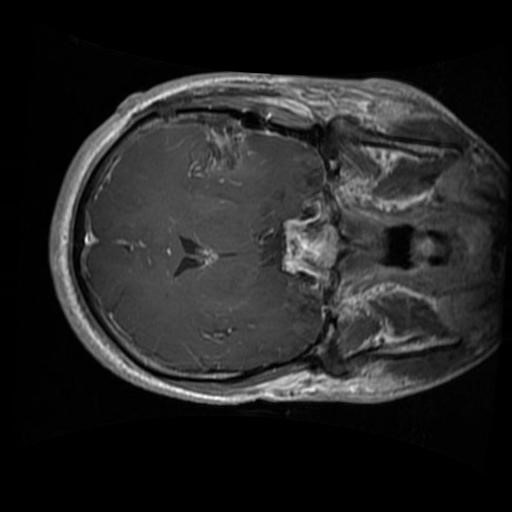
Label: brain_glioma